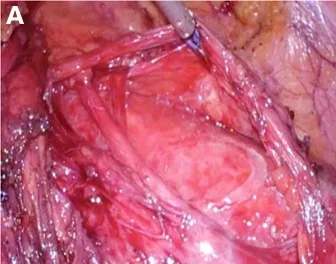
(A) Draining sinus in retroperitoneal location before direct Injection of inguinal lymph node with methylene blue.
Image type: medical_photograph (other_medical_photograph)